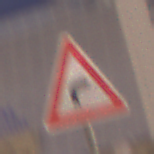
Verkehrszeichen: KurveRechts
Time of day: Night
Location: Outdoor (Urban)
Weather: Overcast
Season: Winter
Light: Artificial